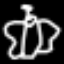
Label: angel